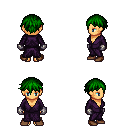
a pixel art fantasy rpg character, female body template, human, tanned skin, purple robe, gold greaves, green short bangs hairstyle, metal gloves, brown shoes, four views (front, back, left, right), 2x2 character sprite sheet, small pixel art, hard edges, no anti-aliasing